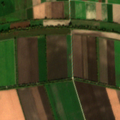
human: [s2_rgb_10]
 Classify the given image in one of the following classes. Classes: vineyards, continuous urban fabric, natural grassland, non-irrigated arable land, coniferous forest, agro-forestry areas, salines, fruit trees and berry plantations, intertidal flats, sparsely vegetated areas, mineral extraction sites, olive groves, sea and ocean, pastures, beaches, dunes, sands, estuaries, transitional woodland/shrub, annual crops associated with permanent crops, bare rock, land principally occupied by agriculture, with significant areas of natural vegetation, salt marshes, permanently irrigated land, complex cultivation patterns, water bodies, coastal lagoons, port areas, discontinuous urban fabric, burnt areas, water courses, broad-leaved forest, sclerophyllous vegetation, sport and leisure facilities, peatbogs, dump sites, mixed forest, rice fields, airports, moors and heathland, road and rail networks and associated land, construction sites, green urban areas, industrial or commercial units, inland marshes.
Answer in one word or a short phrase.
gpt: non-irrigated arable land